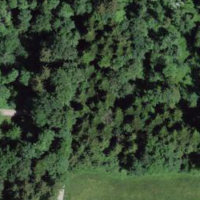
EUNIS habitat code: 53
Species observed at this site:
Cornus sanguinea